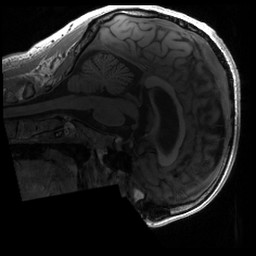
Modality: T1w
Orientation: sagittal
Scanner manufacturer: siemens
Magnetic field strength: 3 T
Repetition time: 2.3 s
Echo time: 0.00287 s